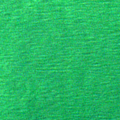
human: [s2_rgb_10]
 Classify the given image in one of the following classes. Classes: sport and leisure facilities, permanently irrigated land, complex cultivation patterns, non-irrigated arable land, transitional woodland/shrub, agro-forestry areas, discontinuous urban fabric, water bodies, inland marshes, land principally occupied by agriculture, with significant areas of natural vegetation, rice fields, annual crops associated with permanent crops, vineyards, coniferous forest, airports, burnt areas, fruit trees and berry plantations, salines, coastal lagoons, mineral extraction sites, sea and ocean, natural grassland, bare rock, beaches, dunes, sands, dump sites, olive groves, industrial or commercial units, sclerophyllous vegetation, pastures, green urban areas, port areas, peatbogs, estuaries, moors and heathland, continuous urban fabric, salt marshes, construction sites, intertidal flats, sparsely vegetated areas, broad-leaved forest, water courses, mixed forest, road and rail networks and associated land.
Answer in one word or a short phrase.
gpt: sea and ocean